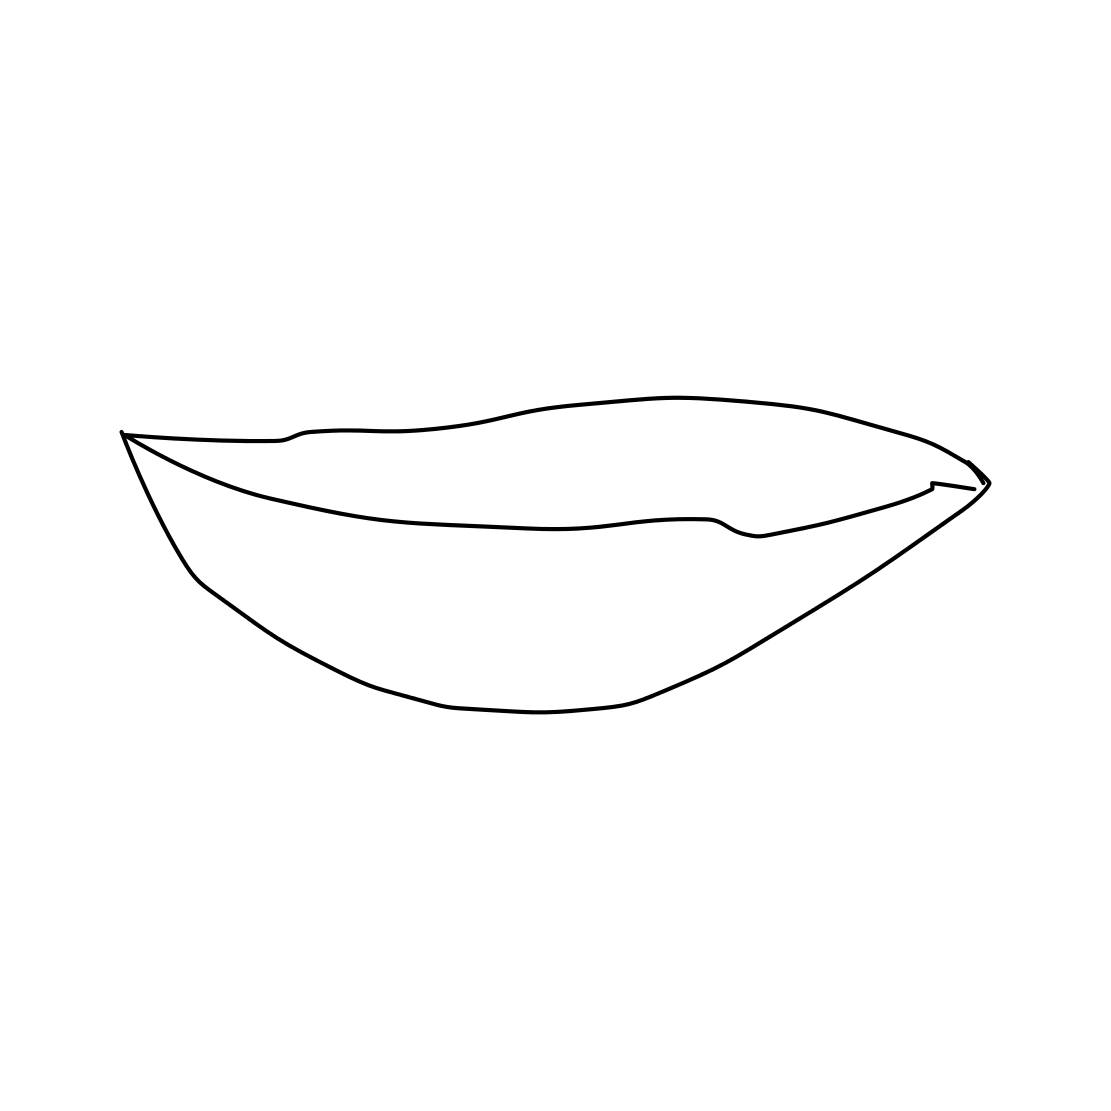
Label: bowl